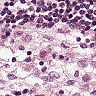
Metastatic tissue present: no